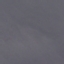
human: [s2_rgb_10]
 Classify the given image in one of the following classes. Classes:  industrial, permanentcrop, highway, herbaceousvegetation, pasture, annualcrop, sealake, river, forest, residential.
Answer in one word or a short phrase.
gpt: SeaLake